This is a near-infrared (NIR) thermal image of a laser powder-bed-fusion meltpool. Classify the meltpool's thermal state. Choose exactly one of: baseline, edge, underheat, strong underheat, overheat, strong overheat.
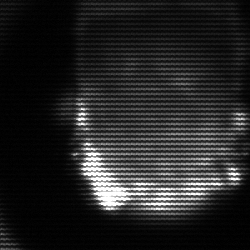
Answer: baseline